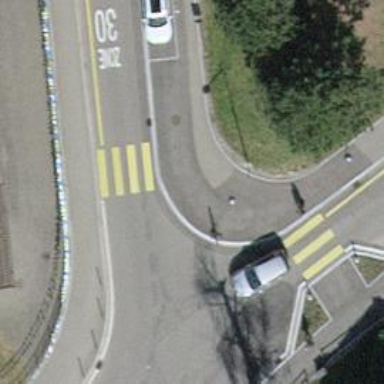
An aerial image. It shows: Uncontrolled crossing on the road.